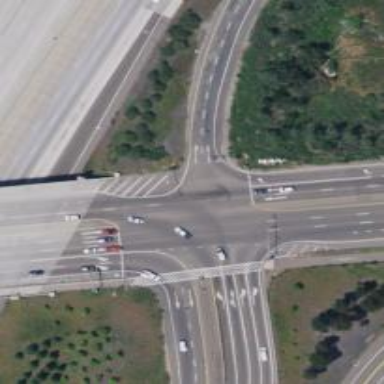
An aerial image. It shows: This image shows trunk highway that functions as expressway.